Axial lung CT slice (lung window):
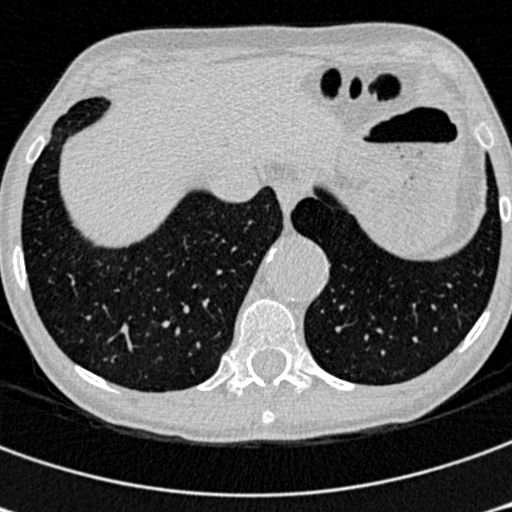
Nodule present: no